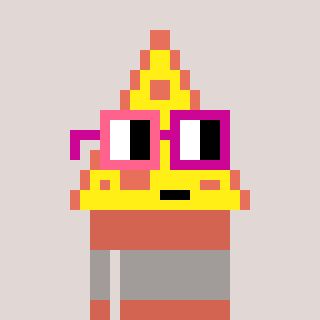
a pixel art character with square pink and red glasses, a pizza-shaped head and a peachy-colored body on a warm background